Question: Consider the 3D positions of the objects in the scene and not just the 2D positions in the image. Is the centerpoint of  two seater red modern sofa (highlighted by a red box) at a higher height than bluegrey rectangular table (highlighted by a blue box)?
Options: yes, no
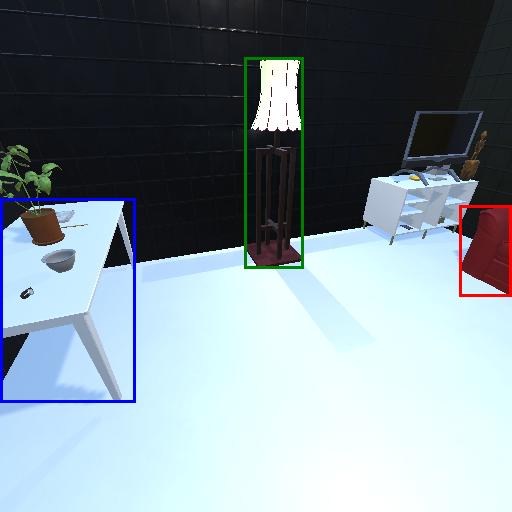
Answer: yes